Question: I have a collection of 'SKLabelNodes'. Each node represents a letter of a word. Each node is the child of an 'SKSpriteNode'. The 'spriteNode'has an explicit hight set on it (the hight returned by '[text sizeWithAttributes:@{NSFontAttributeName : font}];'), and has the same width as the 'labelNode'.
The 'labelNode' is then centred inside the 'spriteNode', and has 'verticalAlignmentMode = SKLabelVerticalAlignmentModeBaseline'. At a later stage, I will need to set a background image on each letter (which will be done using the 'spriteNode'). For testing purposes, I am using a solid colour, making the problem apparent:

As you can see, the lower part of the letter 'y' is showing bellow the container 'spriteNode'. The same thing happens with 'g's and other letters. I should also explain that each 'letterNode' (that is, the 'spriteNode' and child 'labelNode') is centred vertically, and spaced out horizontally, inside another 'SKSpriteNode', used to contain all the letters for a word.
Code that creates the 'letterNode':
'''
SKLabelNode *labelNode = [SKLabelNode labelNodeWithText:text];
labelNode.fontName = font.fontName;
labelNode.fontSize = font.pointSize;
labelNode.fontColor = colour;
labelNode.position = CGPointMake(0, -floor(height/2));
// height is the same explicit height used to create the spriteNode.
SNLetterNode *letter = [SNLetterNode spriteNodeWithColor:[UIColor lightGrayColor] size:CGSizeMake(labelNode.frame.size.width, height)];
letter.letter = text;
letter.labelNode = labelNode;
letter.size = CGSizeMake(self.labelNode.frame.size.width, height);
'''
The 'SKSpriteNode' that contains all the letters for a word is created like so:
'''
CGSize fullWordSize = [text sizeWithAttributes:@{NSFontAttributeName : font}];
SNWordNode *word = [SNWordNode spriteNodeWithColor:[UIColor clearColor] size:fullWordSize];
word.letterNodes = letterNodes;
word.text = text;
'''
I believe the problem is being caused by the way I am positioning and/or sizing the 'label' and 'spriteNodes'. I have tried using different 'verticalAlignmentModes', and repositioning the labels based on that, all to no avail. If I knew of a way to align the nodes based on the baseline of the text, that would be a start.
What I would like to happen, is for the grey background to extend down, covering the lower part of the 'y', and for that to happen on 'letterNodes' (regardless of whether they require it, like the 'y'). And for the text to still be aligned by baseline.
Any help would be much appreciated,
Thanks in advance.
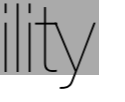
Answer: So it turns out, the part of the (in my example) 'y' that was appearing bellow the border is called a "descender", according to Apple's docs (<URL>.
'UIFont' has a property on it, called 'descender', and it gives you the highest value the descent can be. I used that to increase the size of the 'SKSpriteNode' containing the 'SKLabelNode', and properly centre the label.